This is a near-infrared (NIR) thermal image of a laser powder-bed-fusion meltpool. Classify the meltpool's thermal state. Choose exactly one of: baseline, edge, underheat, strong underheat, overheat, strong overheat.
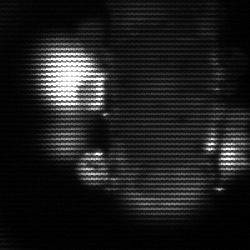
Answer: strong underheat